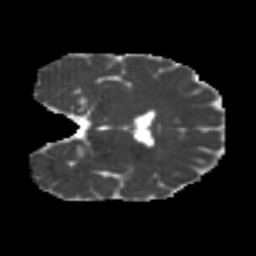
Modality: MD
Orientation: coronal
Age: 25
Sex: male
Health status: healthy
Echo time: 0.074 s